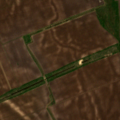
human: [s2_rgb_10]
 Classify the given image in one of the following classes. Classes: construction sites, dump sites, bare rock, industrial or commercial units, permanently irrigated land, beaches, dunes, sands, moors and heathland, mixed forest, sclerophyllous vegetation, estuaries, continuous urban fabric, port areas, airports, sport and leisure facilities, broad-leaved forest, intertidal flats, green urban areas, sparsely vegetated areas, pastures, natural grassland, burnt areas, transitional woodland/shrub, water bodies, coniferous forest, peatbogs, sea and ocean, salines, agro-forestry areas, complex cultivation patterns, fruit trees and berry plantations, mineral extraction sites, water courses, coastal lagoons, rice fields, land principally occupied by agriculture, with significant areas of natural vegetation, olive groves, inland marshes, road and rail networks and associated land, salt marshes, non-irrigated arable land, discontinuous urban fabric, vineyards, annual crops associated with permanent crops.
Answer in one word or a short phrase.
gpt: non-irrigated arable land